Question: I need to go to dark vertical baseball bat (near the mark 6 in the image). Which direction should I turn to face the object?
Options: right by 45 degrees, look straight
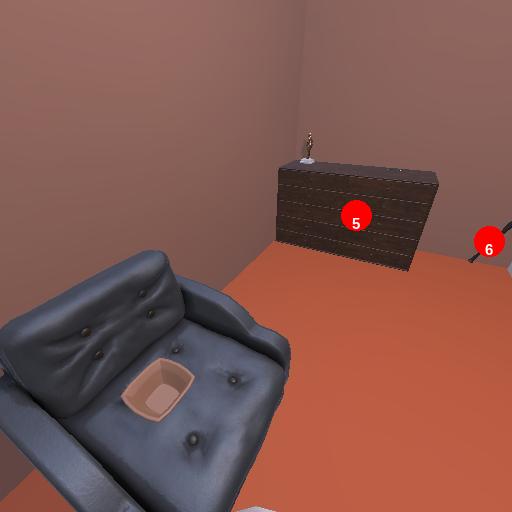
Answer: right by 45 degrees